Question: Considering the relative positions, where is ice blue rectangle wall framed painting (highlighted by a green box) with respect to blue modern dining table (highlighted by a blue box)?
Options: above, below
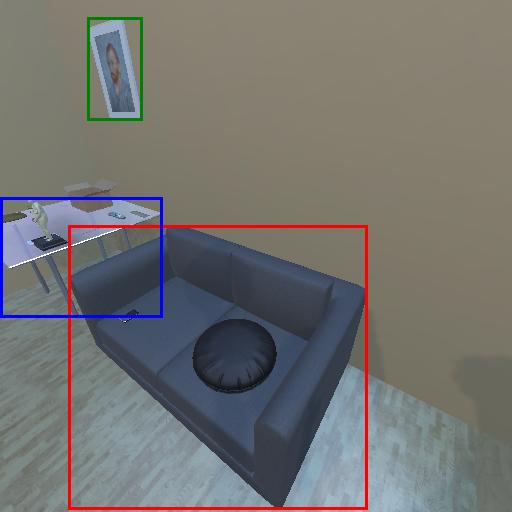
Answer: above